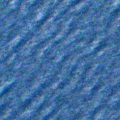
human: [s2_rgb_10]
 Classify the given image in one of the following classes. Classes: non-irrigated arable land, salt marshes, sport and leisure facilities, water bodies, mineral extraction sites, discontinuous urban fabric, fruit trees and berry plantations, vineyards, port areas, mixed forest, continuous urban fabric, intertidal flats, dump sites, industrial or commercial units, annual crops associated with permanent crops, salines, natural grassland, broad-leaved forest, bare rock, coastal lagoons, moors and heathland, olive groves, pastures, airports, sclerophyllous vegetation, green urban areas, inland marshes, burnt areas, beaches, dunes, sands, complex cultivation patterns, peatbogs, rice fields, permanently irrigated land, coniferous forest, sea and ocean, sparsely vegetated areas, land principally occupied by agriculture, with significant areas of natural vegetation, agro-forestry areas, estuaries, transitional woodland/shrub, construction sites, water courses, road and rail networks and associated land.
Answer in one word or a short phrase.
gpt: sea and ocean